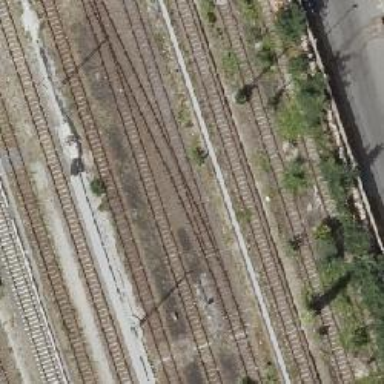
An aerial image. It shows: Rail spur service.